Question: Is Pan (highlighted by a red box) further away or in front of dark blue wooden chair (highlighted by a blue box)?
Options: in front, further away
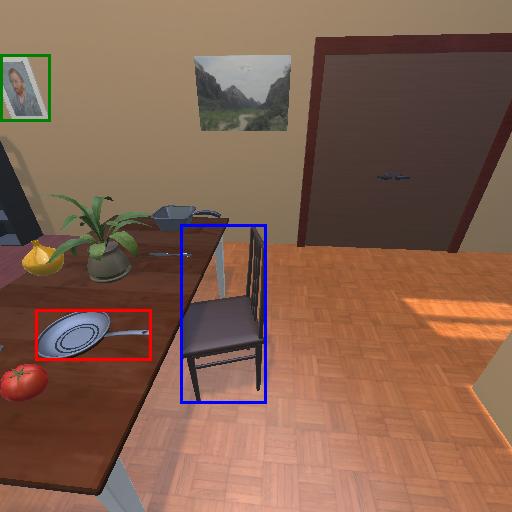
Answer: in front